Question: Hello I would like to automatically generate an alert in realtime as soon as a value in my Firebase database has changed. My code looks like this:
'''
try {
var ref = firebase.database().ref("URL").child("1");
ref.on("child_changed", function(snapshot) {
var changedPost = snapshot.val();
alert(changedPost);
});
}
catch(err) {
alert("Error");
}
'''
As you can see the structure of my database is:

Could someone tell me what is wrong with this code and why I don't get an alert when something changes in my database?
I would appreciate an answer.
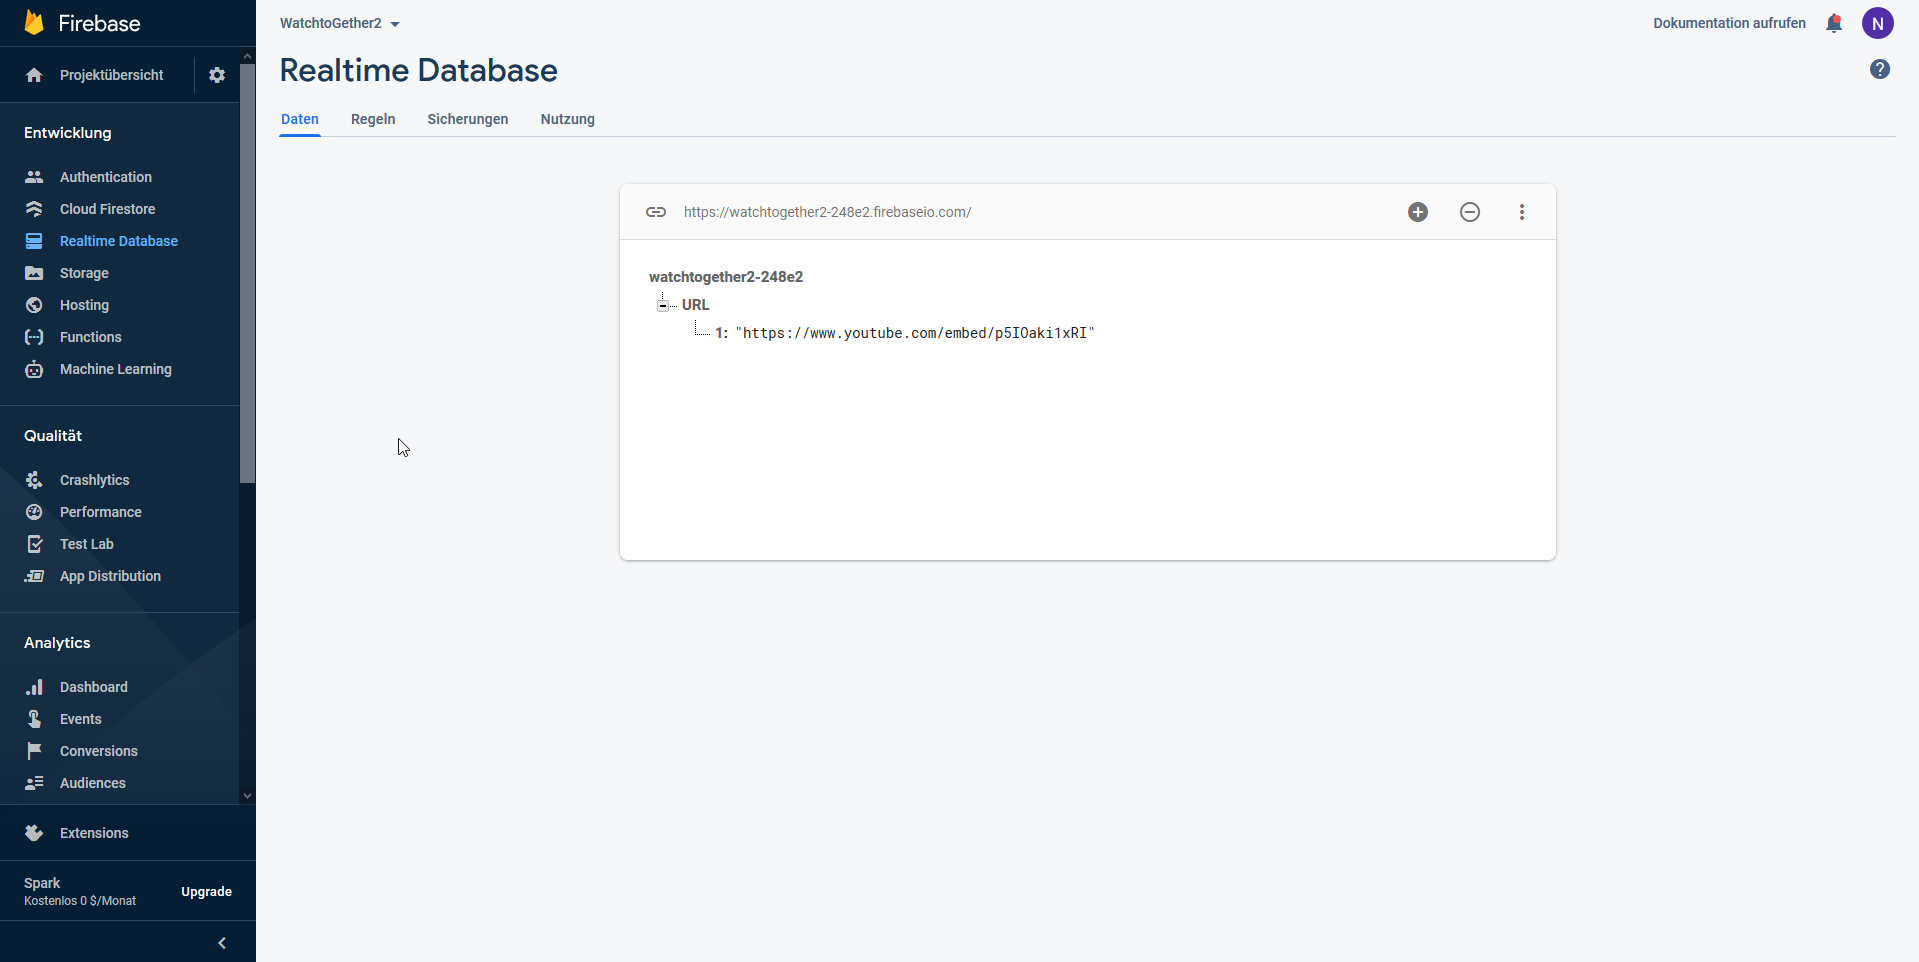
Answer: You're listening for 'child_changed' events, which fires when a property '/URL/1' changes. To instead get called when the value '/URL/1' changes, listen for a 'value' event:
'''
ref.on("value", function(snapshot) {
var changedPost = snapshot.val();
alert(changedPost);
});
'''